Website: lowes
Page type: added-to-cart
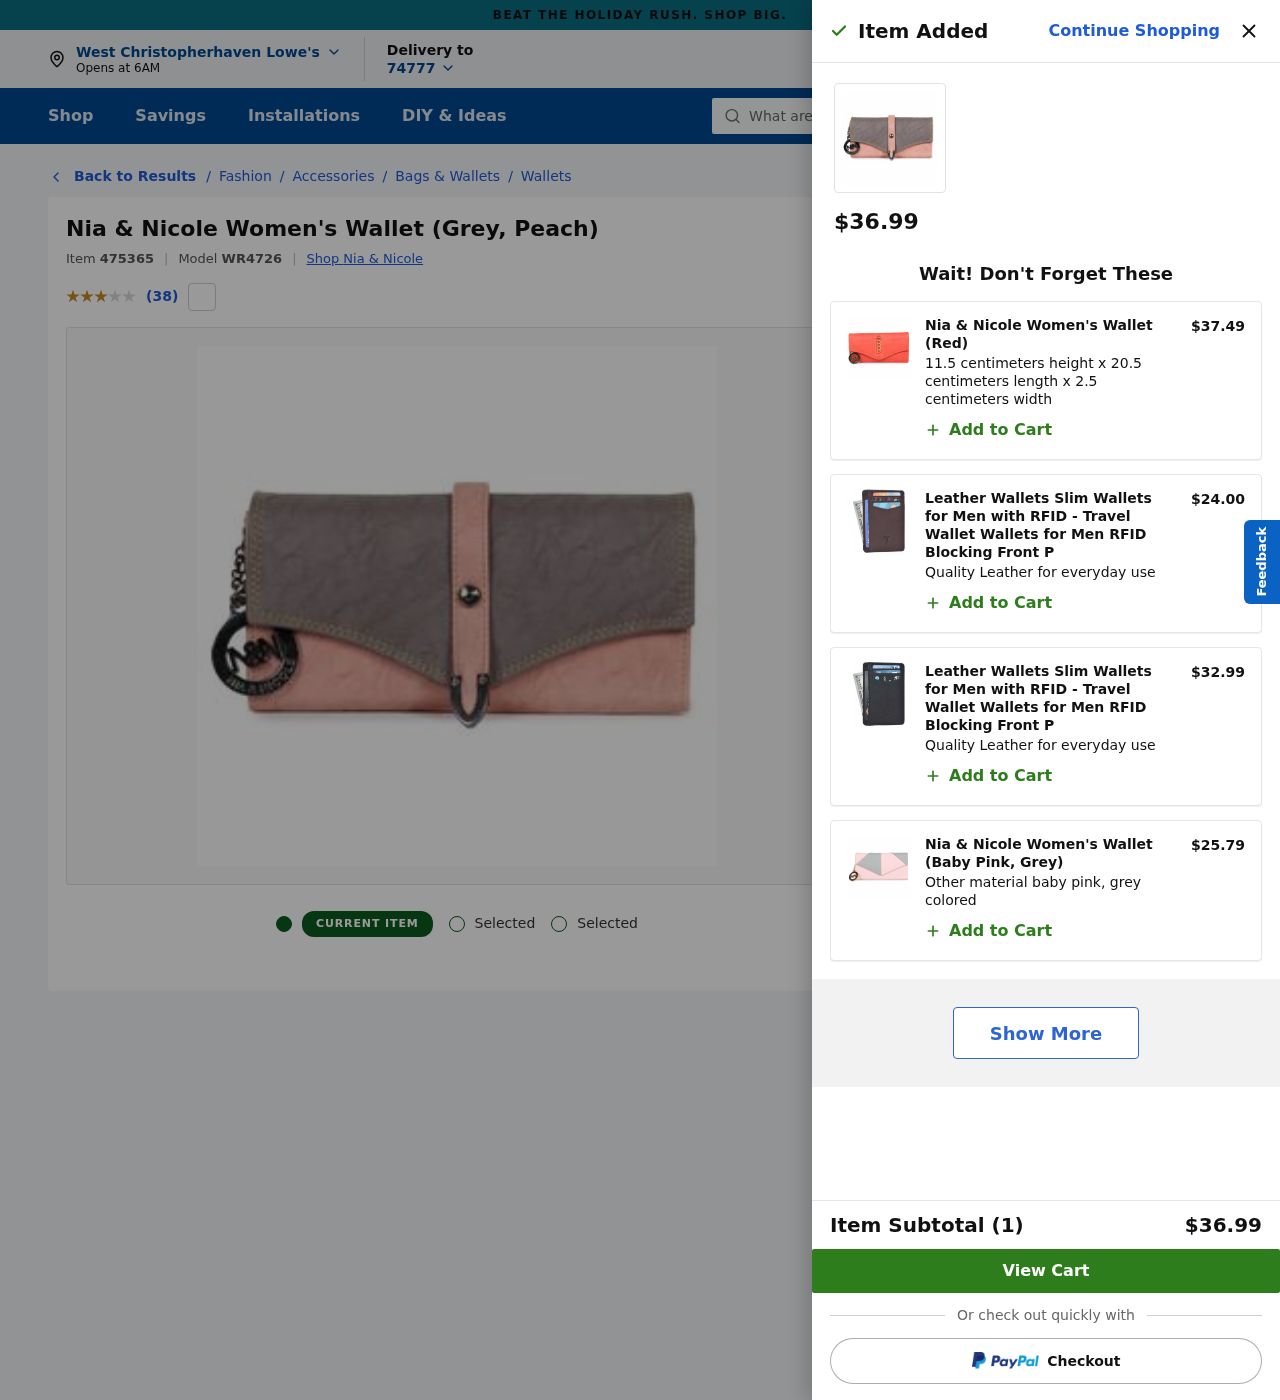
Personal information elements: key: PII_CITY
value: West Christopherhaven
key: PII_POSTCODE
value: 74777
Product elements: key: PRODUCT1_BRAND
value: Nia & Nicole
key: PRODUCT1_BREADCRUMB
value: Fashion
Accessories
Bags & Wallets
Wallets
Women's Wallets
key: PRODUCT1_NAME
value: Nia & Nicole Women's Wallet (Grey, Peach)
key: PRODUCT1_NUM_RATINGS
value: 38
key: PRODUCT1_PRICE
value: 36.99
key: PRODUCT1_RATING
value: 3.1
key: PRODUCT2_DESC
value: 11.5 centimeters height x 20.5 centimeters length x 2.5 centimeters width
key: PRODUCT2_NAME
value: Nia & Nicole Women's Wallet (Red)
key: PRODUCT2_PRICE
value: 37.49
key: PRODUCT3_DESC
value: Quality Leather for everyday use
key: PRODUCT3_NAME
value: Leather Wallets Slim Wallets for Men with RFID - Travel Wallet Wallets for Men RFID Blocking Front P
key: PRODUCT3_PRICE
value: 24
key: PRODUCT4_DESC
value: Quality Leather for everyday use
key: PRODUCT4_NAME
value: Leather Wallets Slim Wallets for Men with RFID - Travel Wallet Wallets for Men RFID Blocking Front P
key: PRODUCT4_PRICE
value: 32.99
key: PRODUCT5_DESC
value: Other material baby pink, grey colored
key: PRODUCT5_NAME
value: Nia & Nicole Women's Wallet (Baby Pink, Grey)
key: PRODUCT5_PRICE
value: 25.79
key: PRODUCT1_ITEM_ID
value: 475365
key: PRODUCT1_MODEL_ID
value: WR4726
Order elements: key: ORDER_NUM_ITEMS
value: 1
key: ORDER_SUBTOTAL
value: $36.99
Search elements: key: HEADER_SEARCH
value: What are you looking for?